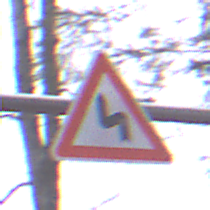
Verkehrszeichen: DoppelkurveZunaechstLinks
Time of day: Midday
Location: Outdoor (Nature)
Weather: Overcast
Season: Autumn
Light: Natural